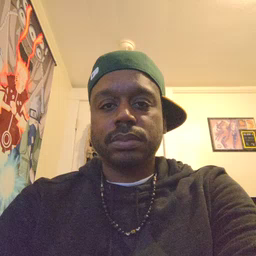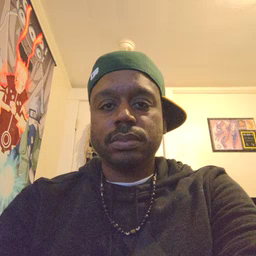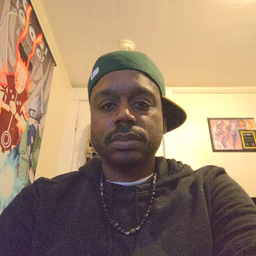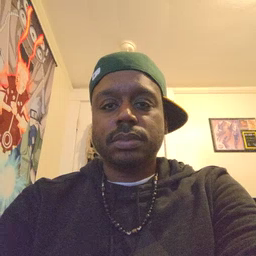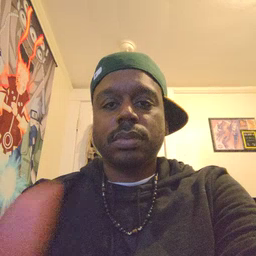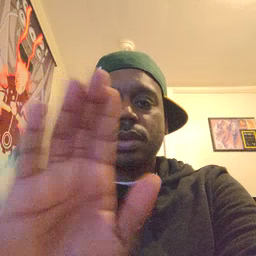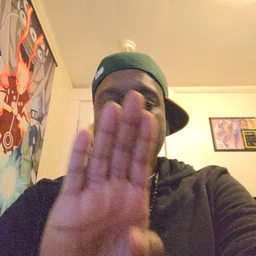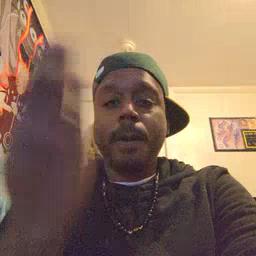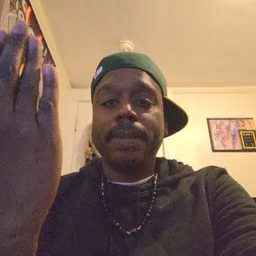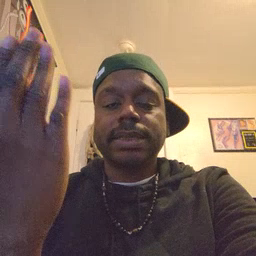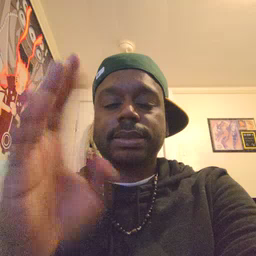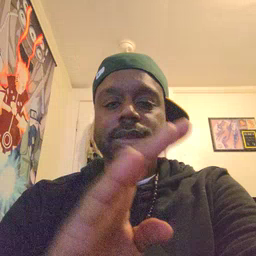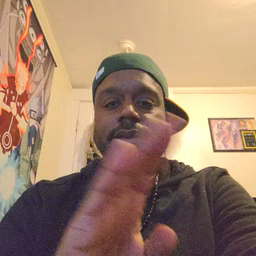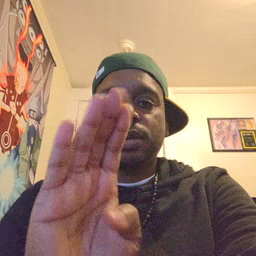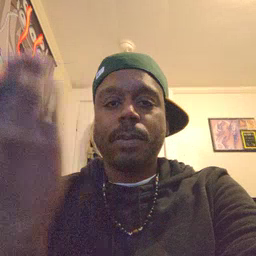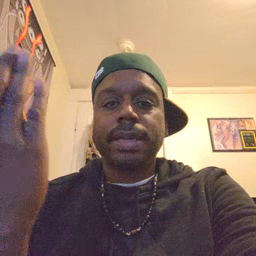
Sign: open